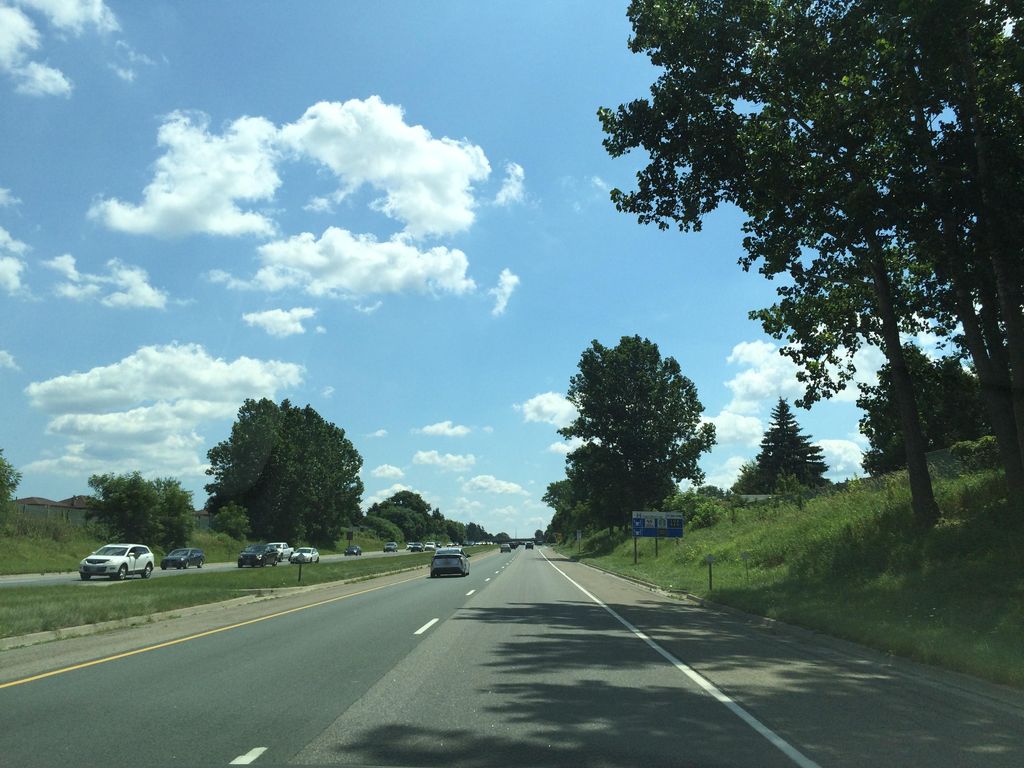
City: hamilton